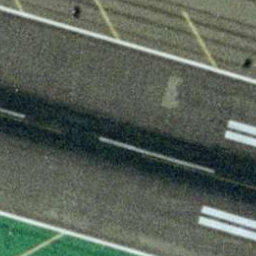
Label: runway